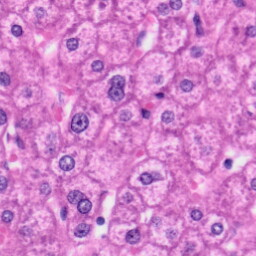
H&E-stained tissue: Liver